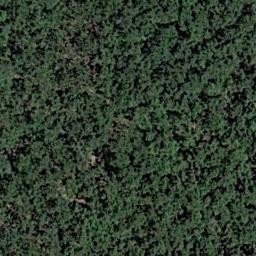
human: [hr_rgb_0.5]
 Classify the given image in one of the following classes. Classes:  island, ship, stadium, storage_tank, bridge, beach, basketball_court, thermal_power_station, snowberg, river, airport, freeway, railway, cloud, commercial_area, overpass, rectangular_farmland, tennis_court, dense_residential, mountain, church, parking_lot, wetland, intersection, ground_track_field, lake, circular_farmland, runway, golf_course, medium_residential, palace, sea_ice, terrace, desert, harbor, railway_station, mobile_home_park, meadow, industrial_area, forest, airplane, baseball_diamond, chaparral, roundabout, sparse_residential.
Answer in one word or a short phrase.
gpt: forest